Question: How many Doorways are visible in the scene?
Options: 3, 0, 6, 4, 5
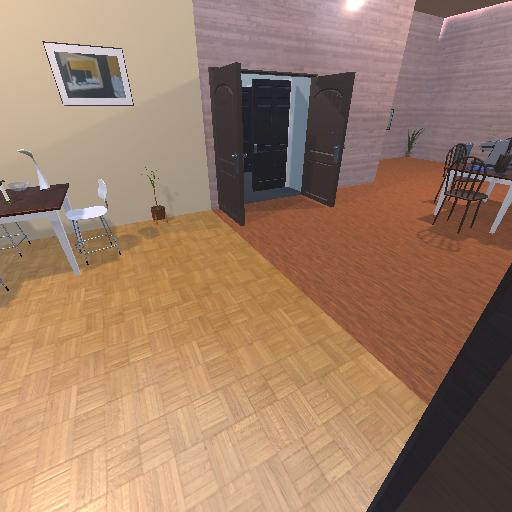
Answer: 3